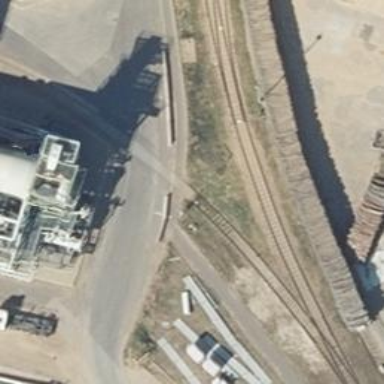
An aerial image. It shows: Railway level crossing.